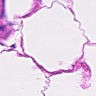
Metastatic tissue present: no